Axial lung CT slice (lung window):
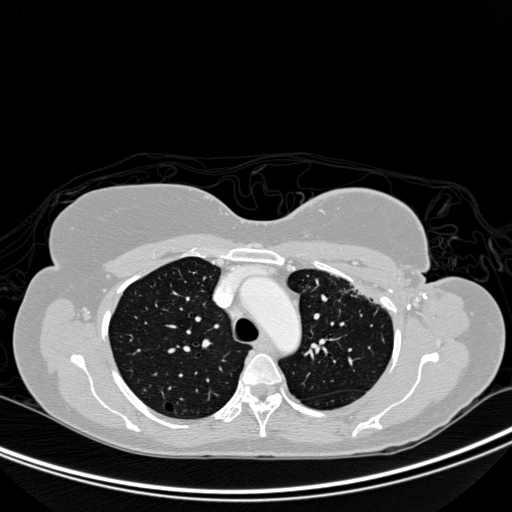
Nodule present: no